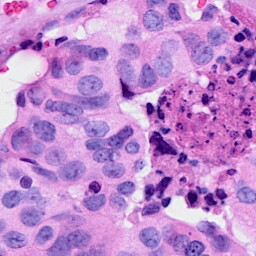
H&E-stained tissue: Breast